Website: home-depot
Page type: delivery-shipping
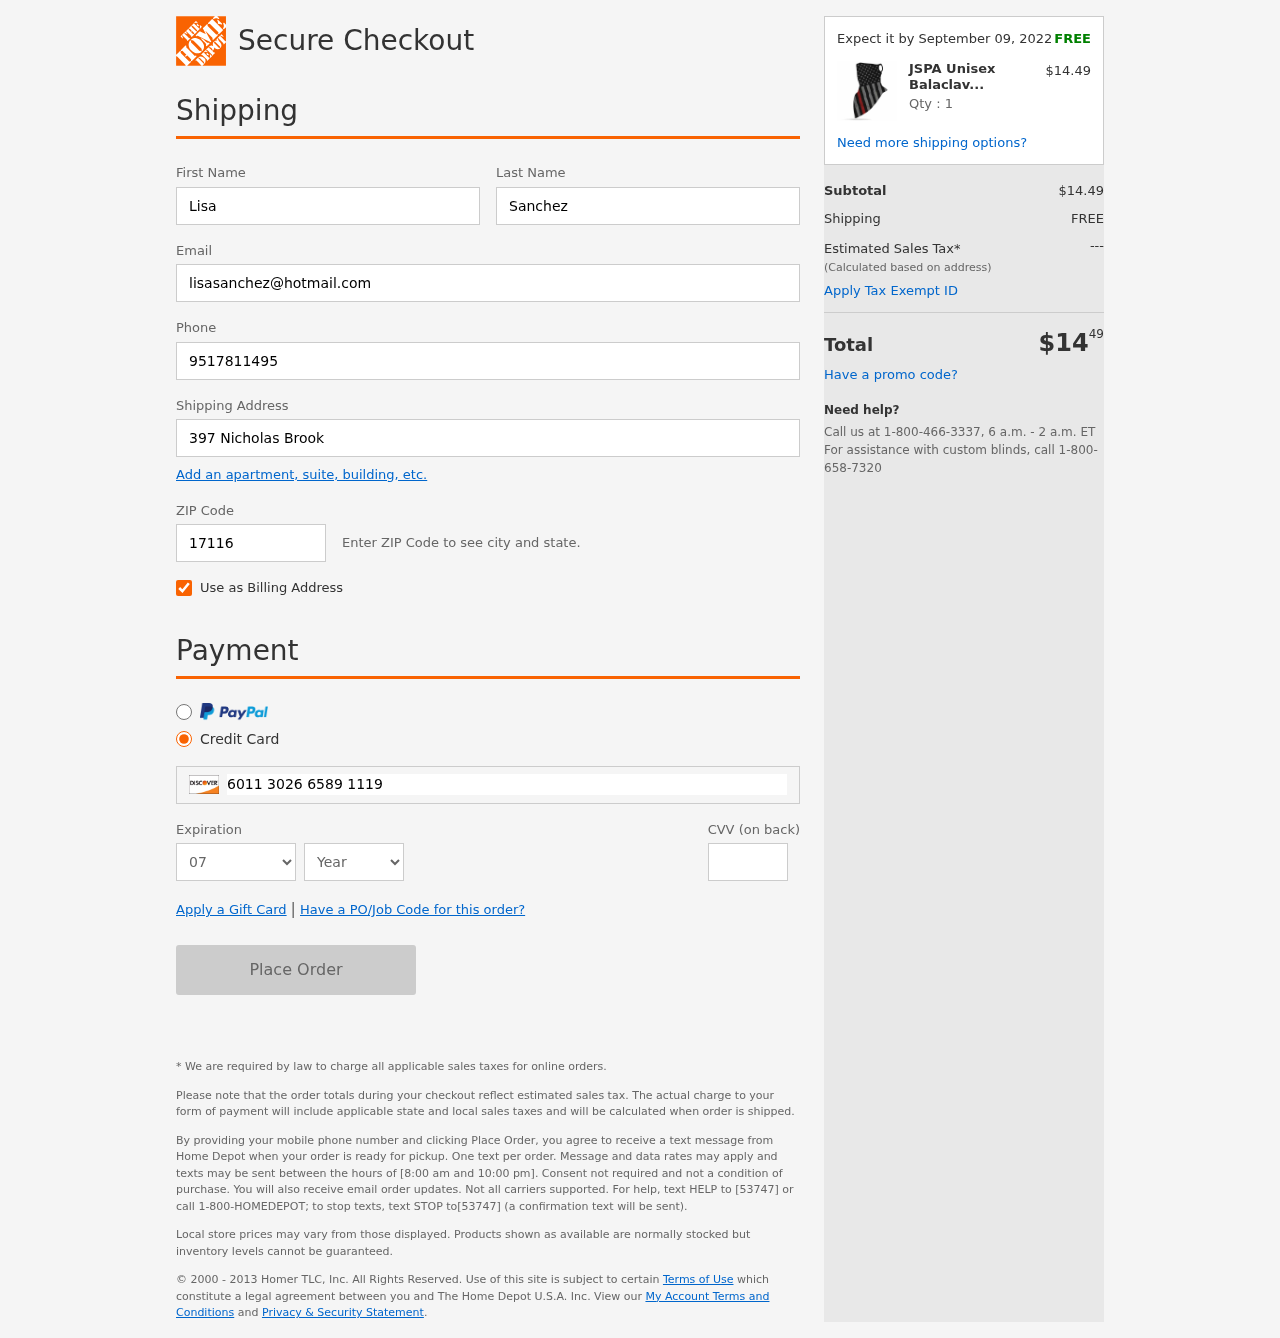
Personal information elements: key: PII_CARD_CVV
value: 285
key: PII_CARD_EXPIRY_MONTH
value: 07
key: PII_CARD_EXPIRY_YEAR
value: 29
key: PII_CARD_NUMBER
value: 6011 3026 6589 1119
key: PII_EMAIL
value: lisasanchez@hotmail.com
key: PII_FIRSTNAME
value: Lisa
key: PII_LASTNAME
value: Sanchez
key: PII_PHONE
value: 9517811495
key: PII_POSTCODE
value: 17116
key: PII_STREET
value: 397 Nicholas Brook
Product elements: key: PRODUCT1_NAME
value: JSPA Unisex Balaclava Ear Hanger Mask Sun Protection Face Mask Balaclava for Men Women Washable Face
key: PRODUCT1_PRICE
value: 14.49
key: PRODUCT1_QUANTITY
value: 1
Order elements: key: ORDER_DELIVERY_DATE
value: Expect it by September 09, 2022
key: ORDER_SUBTOTAL
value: $14.49
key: ORDER_SHIPPING_COST
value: FREE
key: ORDER_TOTAL
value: $1449